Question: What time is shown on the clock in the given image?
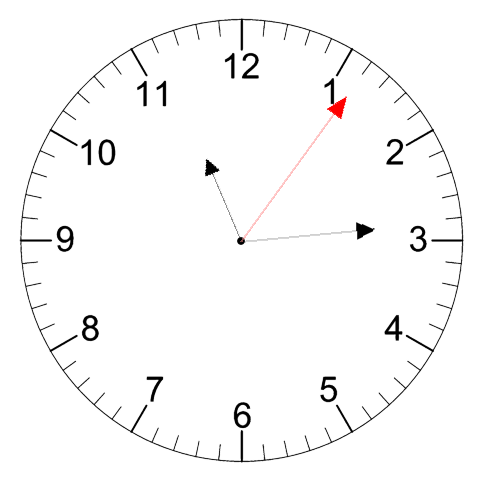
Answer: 11:14:06